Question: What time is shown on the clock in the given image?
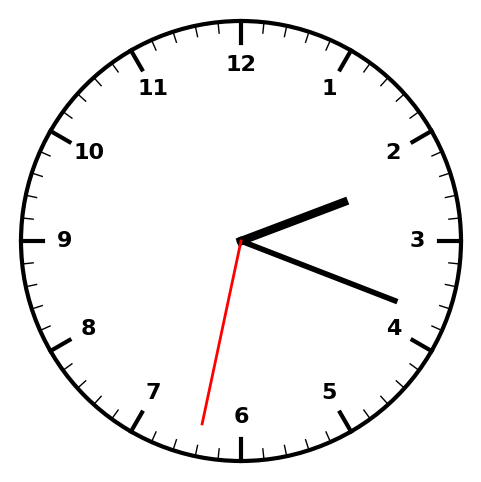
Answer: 02:18:32